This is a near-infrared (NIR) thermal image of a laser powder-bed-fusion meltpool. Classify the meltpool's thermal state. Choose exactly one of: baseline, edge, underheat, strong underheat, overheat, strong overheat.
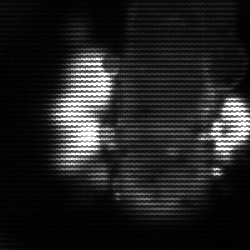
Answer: strong underheat